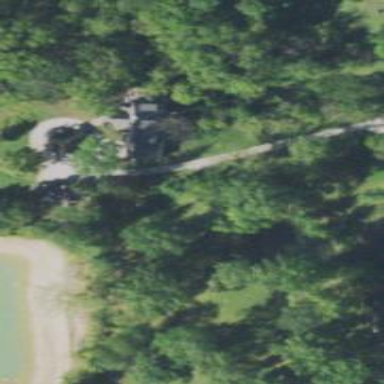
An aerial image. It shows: Driveway leading to service road.